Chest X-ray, PA view. Patient: 65 years old, sex M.
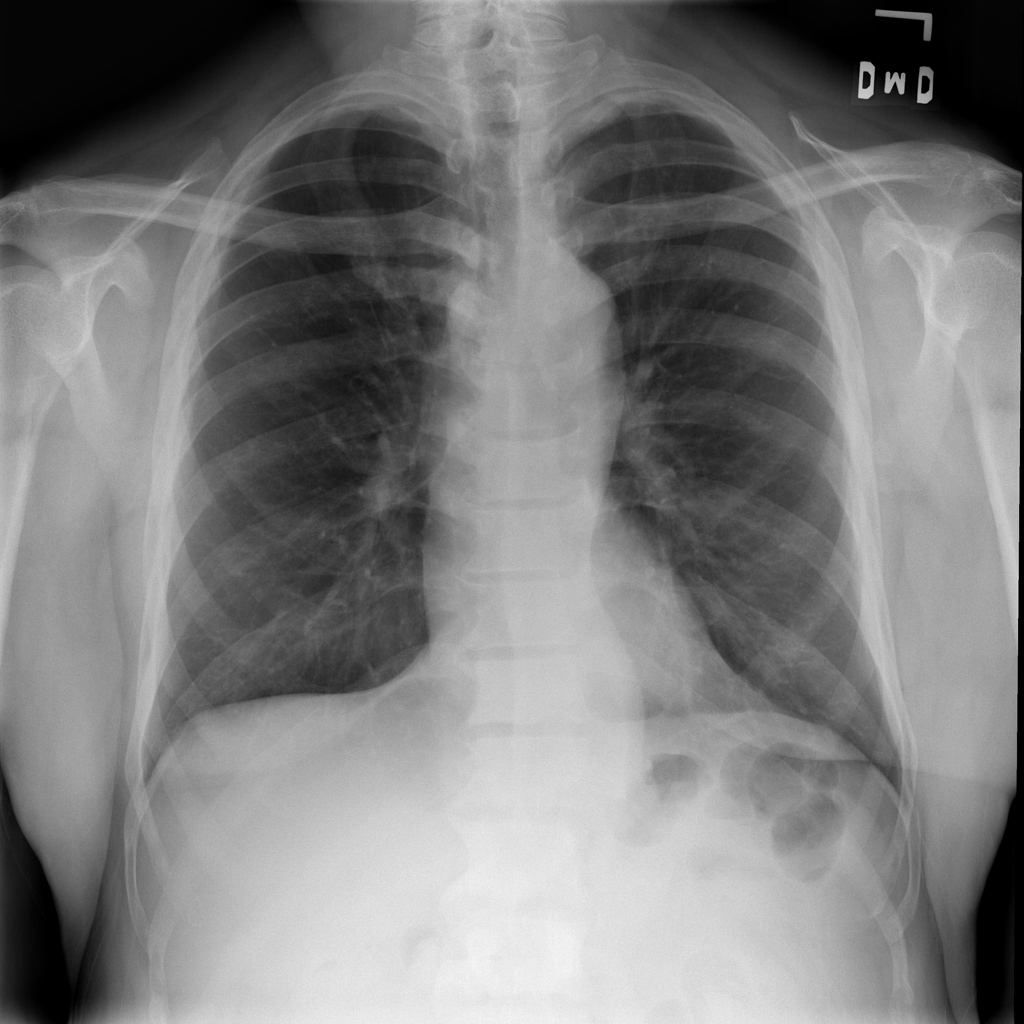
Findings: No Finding